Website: slack
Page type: billing-address
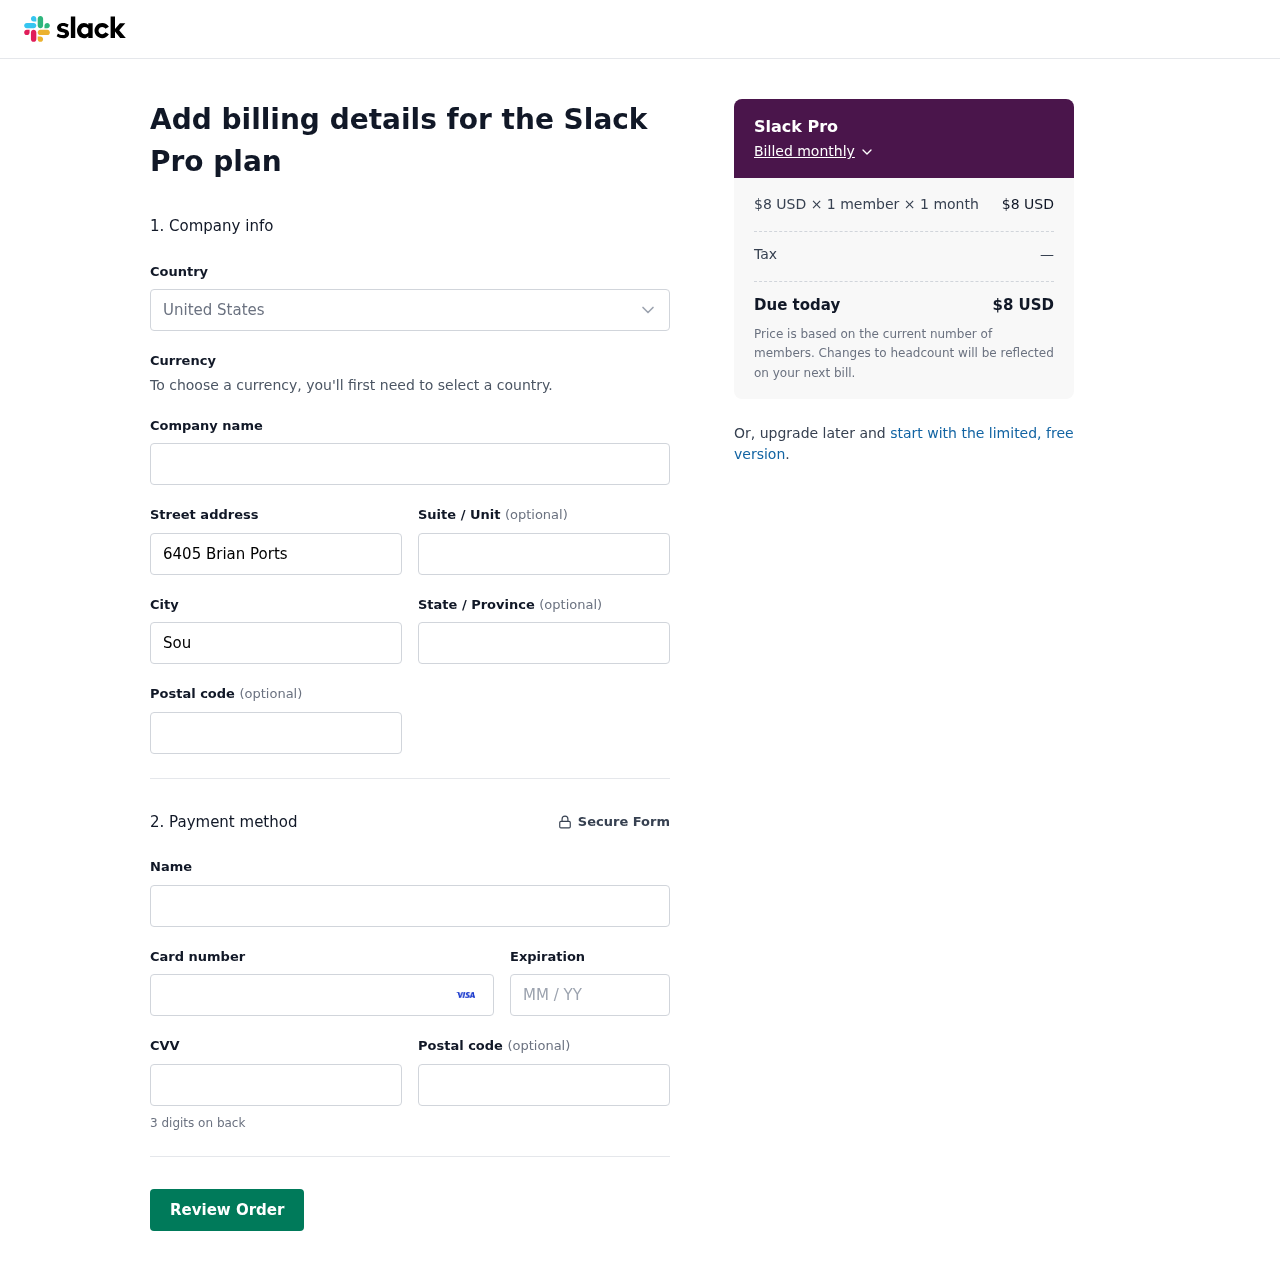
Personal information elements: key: PII_CARD_CVV
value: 263
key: PII_CARD_EXPIRY
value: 03/29
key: PII_CARD_NUMBER
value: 4950 7958 4021 8843
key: PII_CITY
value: South Daniel
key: PII_COUNTRY
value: United States
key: PII_FULLNAME
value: Crystal Leach
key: PII_POSTCODE
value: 73796
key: PII_STATE
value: Michigan
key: PII_STREET
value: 6405 Brian Ports
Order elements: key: ORDER_PLAN_PRICE
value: $8 USD
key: ORDER_NUM_MEMBERS
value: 1 member
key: ORDER_NUM_MONTHS
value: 1 month
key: ORDER_SUBTOTAL
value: $8 USD
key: ORDER_TAX
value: —
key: ORDER_TOTAL
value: $8 USD